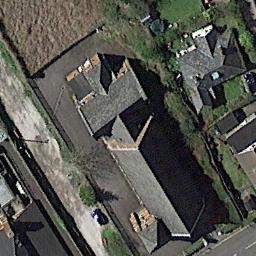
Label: church